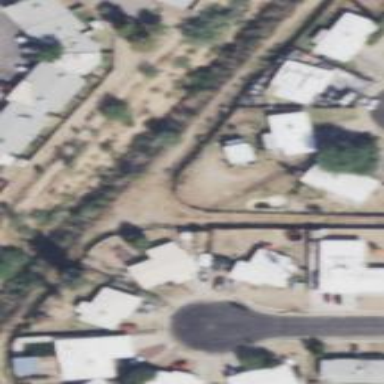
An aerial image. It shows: Alleyway designated as service road.